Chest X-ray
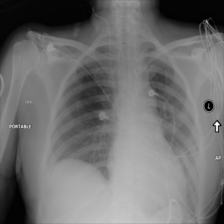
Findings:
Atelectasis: negative
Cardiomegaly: negative
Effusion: negative
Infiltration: negative
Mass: negative
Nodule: negative
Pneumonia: negative
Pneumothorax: negative
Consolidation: negative
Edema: negative
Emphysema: negative
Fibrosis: negative
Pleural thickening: negative
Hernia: negative